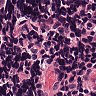
Metastatic tissue present: no